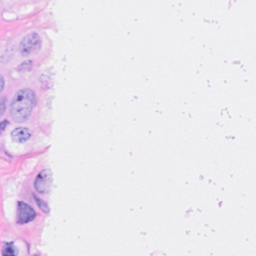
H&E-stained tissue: Breast